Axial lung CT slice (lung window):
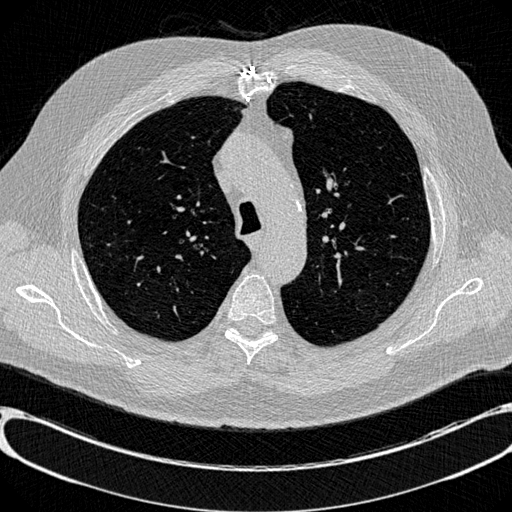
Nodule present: no